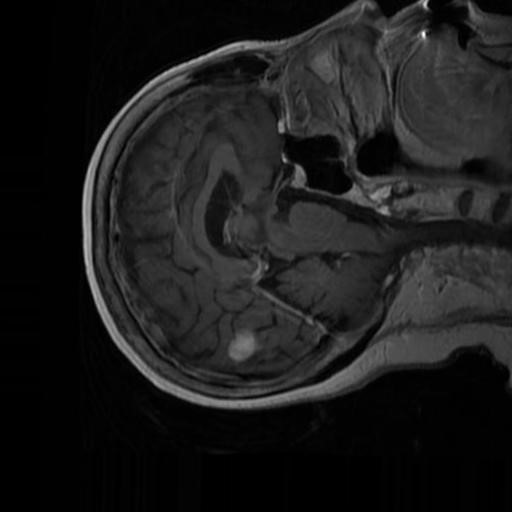
Label: brain_menin